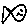
Label: fish